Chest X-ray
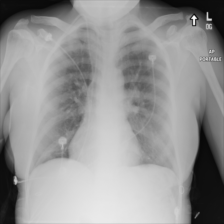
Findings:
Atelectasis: negative
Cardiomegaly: positive
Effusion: negative
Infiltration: negative
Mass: negative
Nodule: negative
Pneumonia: negative
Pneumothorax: negative
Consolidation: negative
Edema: negative
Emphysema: negative
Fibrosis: negative
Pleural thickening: negative
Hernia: negative